Field crop: tomato
Growth stage: 1
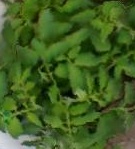
Species: tomato